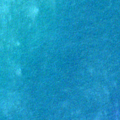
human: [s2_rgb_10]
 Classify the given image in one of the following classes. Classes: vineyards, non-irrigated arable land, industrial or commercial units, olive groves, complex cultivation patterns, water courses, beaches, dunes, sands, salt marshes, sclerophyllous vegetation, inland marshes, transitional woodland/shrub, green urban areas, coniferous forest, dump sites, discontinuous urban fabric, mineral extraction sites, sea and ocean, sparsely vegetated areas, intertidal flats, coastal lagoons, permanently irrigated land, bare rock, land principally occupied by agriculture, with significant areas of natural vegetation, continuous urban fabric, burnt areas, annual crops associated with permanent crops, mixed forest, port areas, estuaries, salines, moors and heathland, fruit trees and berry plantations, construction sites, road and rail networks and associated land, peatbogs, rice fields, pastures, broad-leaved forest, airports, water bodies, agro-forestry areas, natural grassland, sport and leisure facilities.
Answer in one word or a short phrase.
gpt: sea and ocean